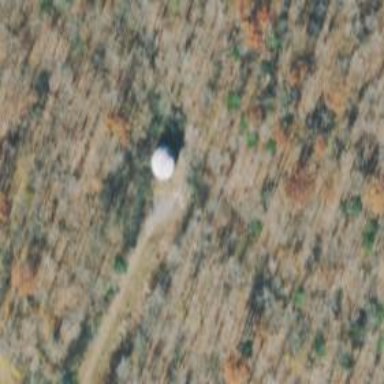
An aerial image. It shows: Water tower that is man-made.